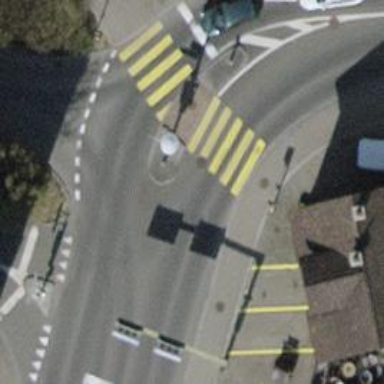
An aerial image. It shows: Zebra crossing on the road.